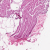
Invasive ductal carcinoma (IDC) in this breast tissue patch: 0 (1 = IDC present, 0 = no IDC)